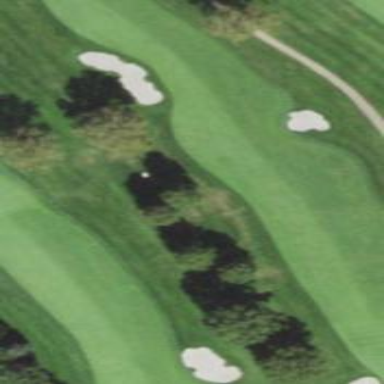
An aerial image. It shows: Grassy area designated as golf fairway.